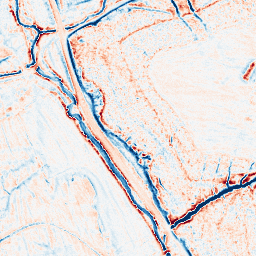
Category: edge_preserving
Decomposition family: anisotropic_diffusion
Decomposition parameters: iterations: 50
kappa: 10
gamma: 0.05
Upsampling method: bicubic_3x
Upsampling parameters: scale: 3
Upsampling scale: 3